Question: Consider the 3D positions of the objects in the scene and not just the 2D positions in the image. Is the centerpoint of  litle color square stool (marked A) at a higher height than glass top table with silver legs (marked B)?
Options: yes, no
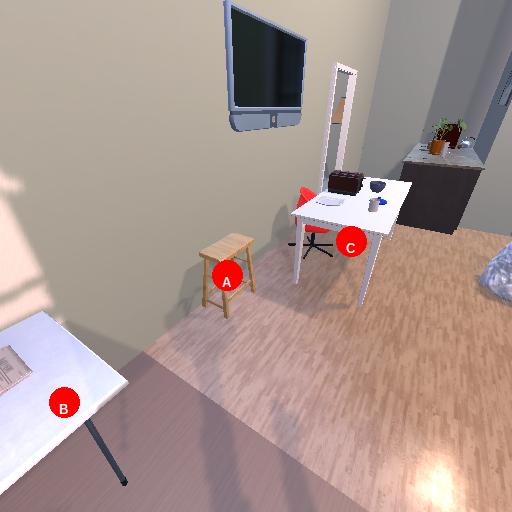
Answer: yes